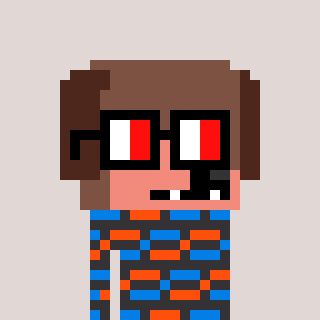
a pixel art character with square glasses with black frames and red eyes, a dog-shaped head and a grayscale-colored body on a warm background